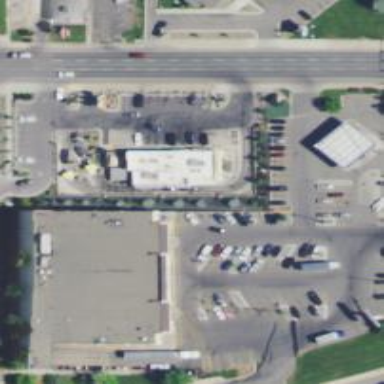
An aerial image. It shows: Retail building housing supermarket.